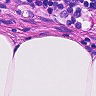
Metastatic tissue present: no